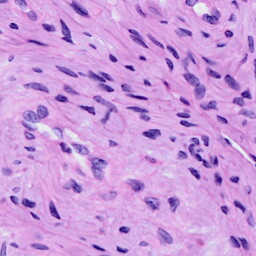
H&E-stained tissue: Cervix